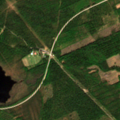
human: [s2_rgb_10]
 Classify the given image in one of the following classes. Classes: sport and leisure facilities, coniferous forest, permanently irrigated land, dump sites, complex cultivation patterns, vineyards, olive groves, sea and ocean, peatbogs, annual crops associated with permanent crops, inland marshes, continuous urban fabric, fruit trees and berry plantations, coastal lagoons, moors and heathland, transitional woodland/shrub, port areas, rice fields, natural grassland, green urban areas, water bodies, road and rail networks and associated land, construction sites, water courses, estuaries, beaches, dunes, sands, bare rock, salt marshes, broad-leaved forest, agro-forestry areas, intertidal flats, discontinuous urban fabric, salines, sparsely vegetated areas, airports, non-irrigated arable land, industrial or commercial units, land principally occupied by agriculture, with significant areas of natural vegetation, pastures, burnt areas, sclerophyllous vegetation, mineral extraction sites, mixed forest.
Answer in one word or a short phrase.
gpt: mixed forest, transitional woodland/shrub, water bodies